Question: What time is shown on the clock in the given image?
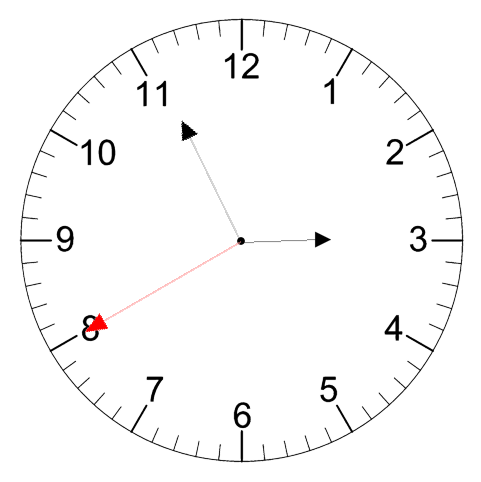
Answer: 02:55:40